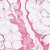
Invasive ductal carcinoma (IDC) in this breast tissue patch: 0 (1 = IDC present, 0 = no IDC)